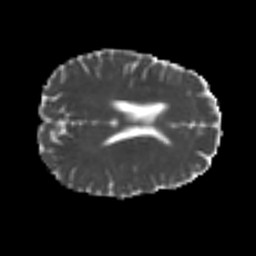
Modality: MD
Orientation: axial
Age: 53
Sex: male
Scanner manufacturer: siemens
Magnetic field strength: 3 T
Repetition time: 4.999 s
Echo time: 0.07946 s